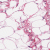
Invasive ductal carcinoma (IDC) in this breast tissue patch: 0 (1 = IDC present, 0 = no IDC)